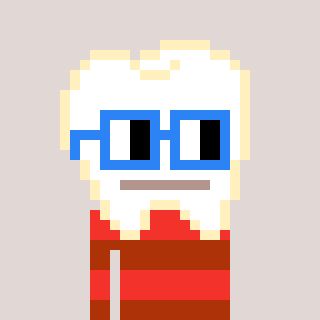
a pixel art character with square blue glasses, a tooth-shaped head and a hotbrown-colored body on a warm background